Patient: sex M, age 71
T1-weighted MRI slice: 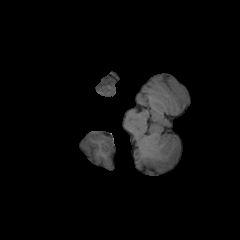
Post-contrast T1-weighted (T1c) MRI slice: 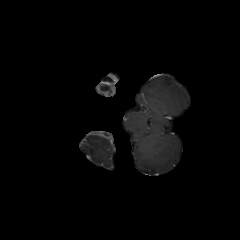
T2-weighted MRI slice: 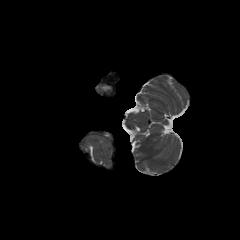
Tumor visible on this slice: no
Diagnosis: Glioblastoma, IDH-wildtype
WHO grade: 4